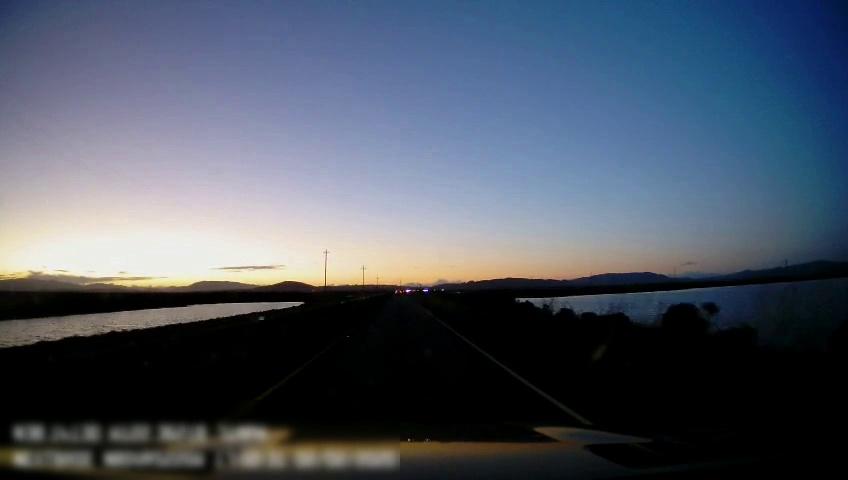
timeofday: Dusk/Dawn/Twilight
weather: Sunny
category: Drivable Space
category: Lanes | Current Lane
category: Lanes | Current Lane